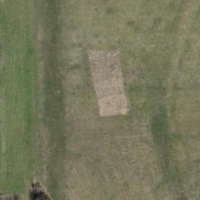
EUNIS habitat code: 23
Species observed at this site:
Pholidoptera griseoaptera
Ruspolia nitidula